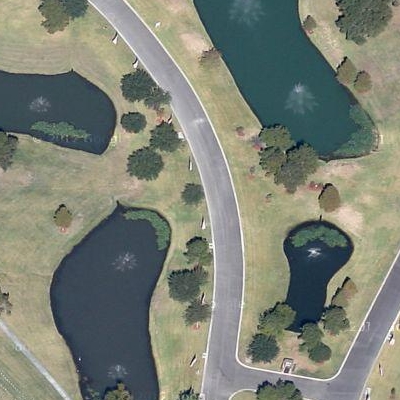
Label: dRiverLake